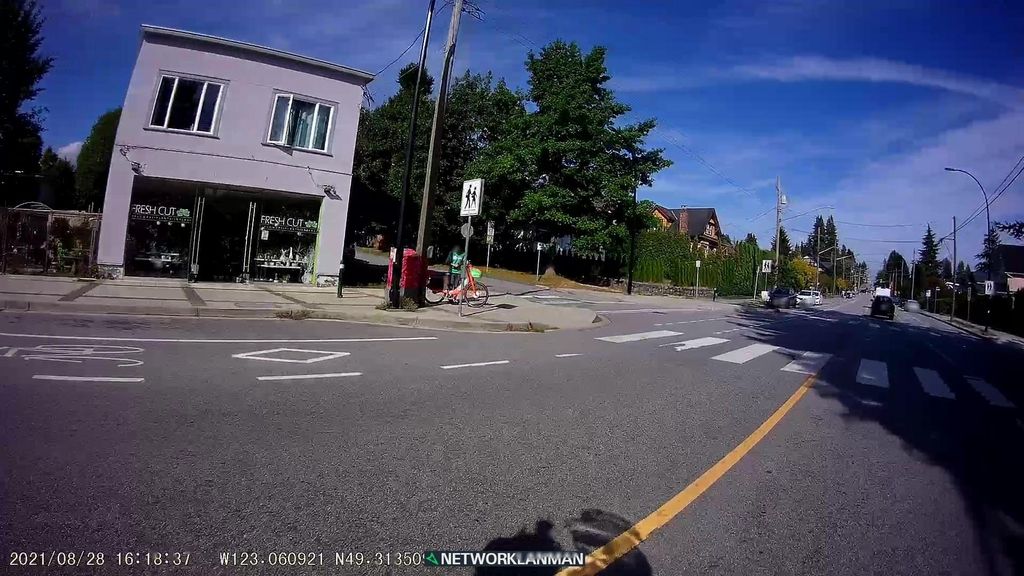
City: vancouver